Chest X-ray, PA view. Patient: 30 years old, sex M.
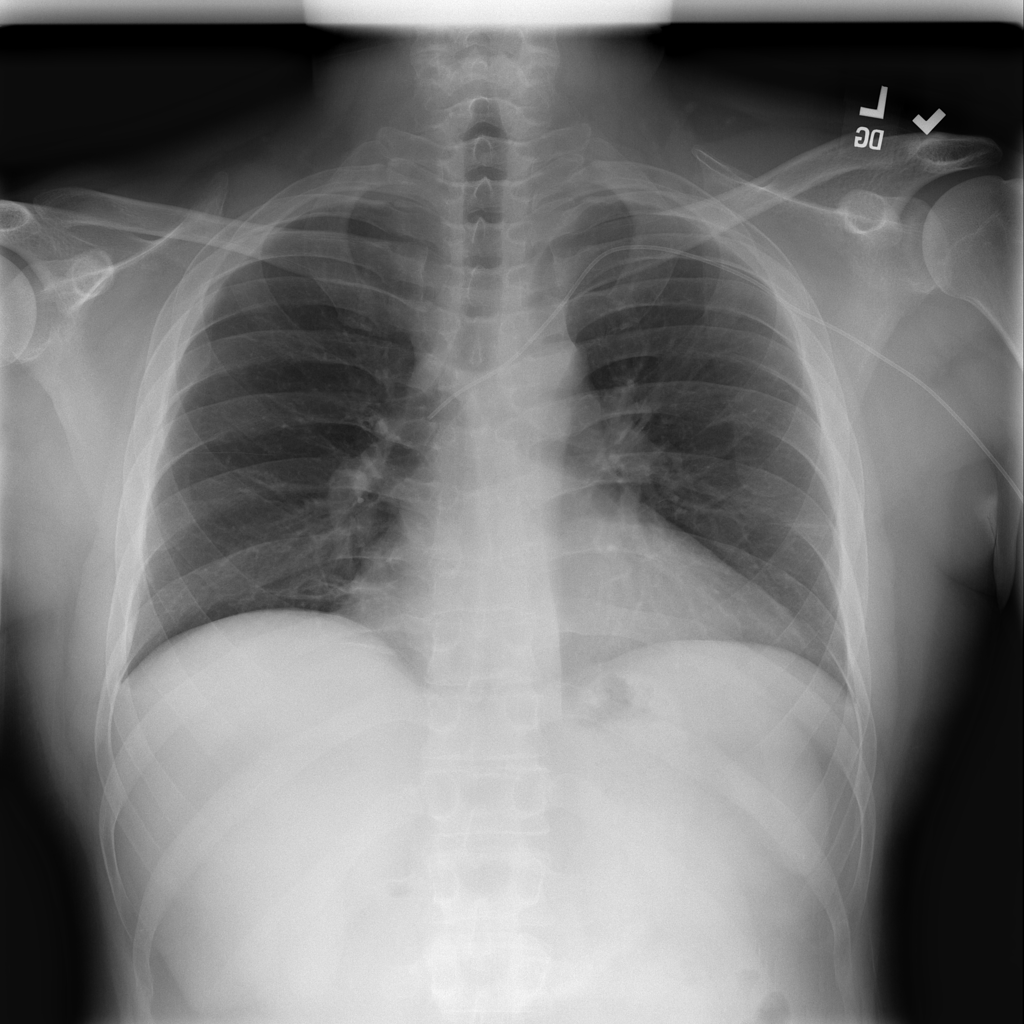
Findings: Atelectasis